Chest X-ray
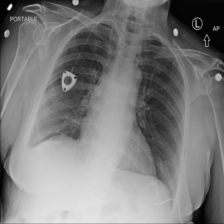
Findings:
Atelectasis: negative
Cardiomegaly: negative
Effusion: negative
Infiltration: negative
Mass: negative
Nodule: negative
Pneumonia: negative
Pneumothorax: positive
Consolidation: negative
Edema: negative
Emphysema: negative
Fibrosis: negative
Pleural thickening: negative
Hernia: negative